Field crop: maize
Growth stage: 2
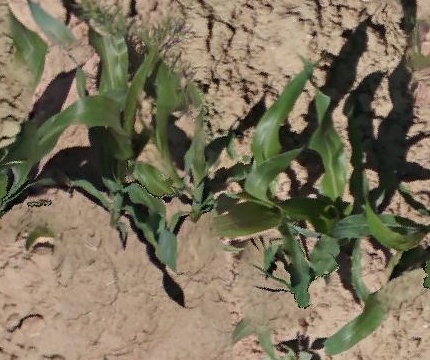
Species: maize